Question: I'm following the <URL> but I can't figure out how it's supposed to work. I'm sending a request to 'https://www.linkedin.com/uas/oauth2/authorization', and passing the required fields. The call succeeds and returns some authorization html, which I display, and it looks like this:

But the form containing the 'Allow Access' button has an action of '/uas/oauth2/authorizedialog/submit', and so clicking it fails, because there's no domain specified. Clearly it's supposed to be displaying some sort of authorization on the LinkedIn site, not my own. What am I doing wrong?
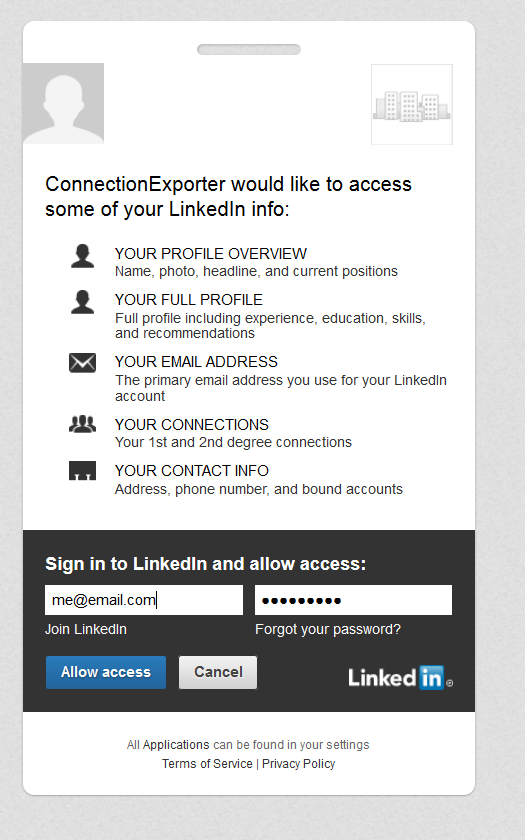
Answer: Argh, what I was doing wrong was trying to the contents of the authorization url page, instead of simply redirecting to it. Redirecting to it does open the page on their site, and I can authorize, and then be redirected back to my own callback.